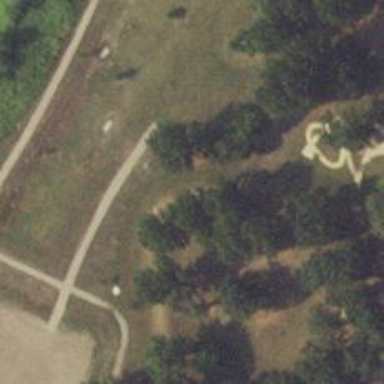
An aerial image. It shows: Disc golf tee area.